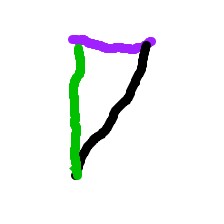
Shape: triangle